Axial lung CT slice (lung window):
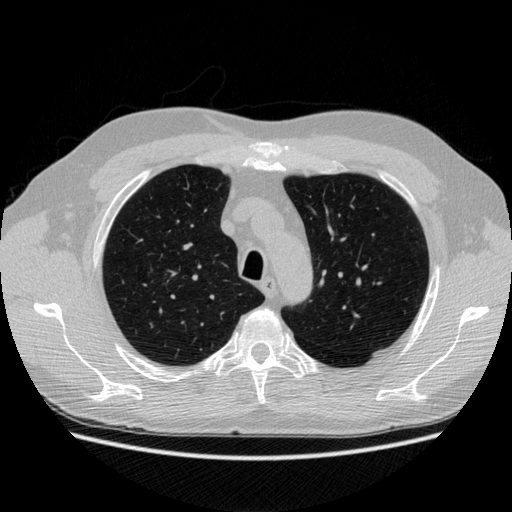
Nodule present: no